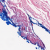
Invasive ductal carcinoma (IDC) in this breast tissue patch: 0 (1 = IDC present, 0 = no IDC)